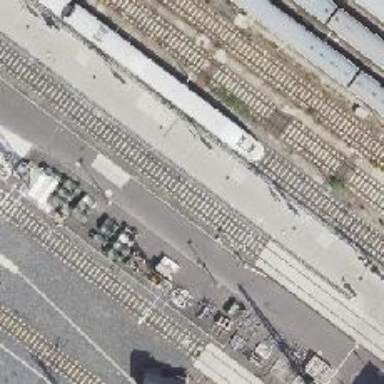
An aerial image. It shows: Yard meant for services.